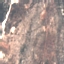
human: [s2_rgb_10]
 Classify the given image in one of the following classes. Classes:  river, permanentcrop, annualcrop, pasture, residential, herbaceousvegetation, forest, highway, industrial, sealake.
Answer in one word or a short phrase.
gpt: HerbaceousVegetation